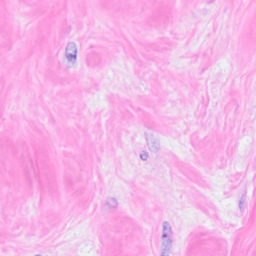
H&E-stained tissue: Breast